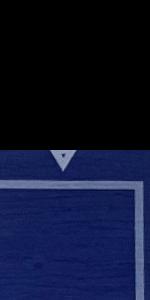
Label: Empty